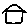
Label: house